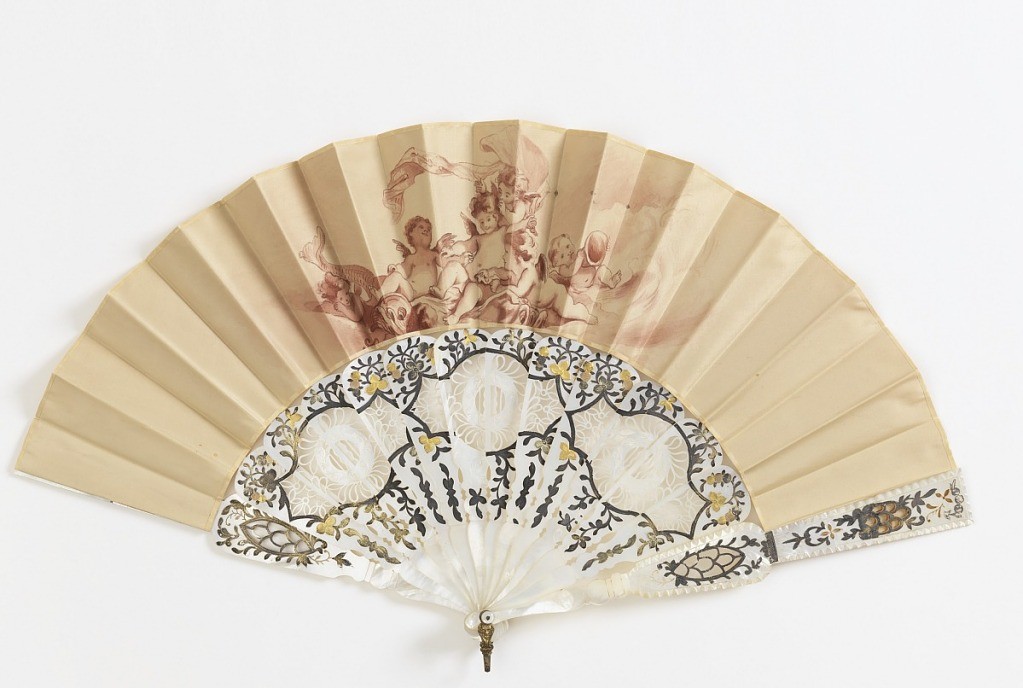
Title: Pleated fan
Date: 19th century
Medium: Painted silk leaf; mother-of-pearl sticks carved à jour, silvered and gilded
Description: Pleated fan. Double taffeta leaf. Obverse painted in red ochre monochrome a scene of cupids. Reverse: plain. Sticks: mother-of-pearl, carved à jour, silvered and gilded.